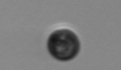
Label: Dinophyceae